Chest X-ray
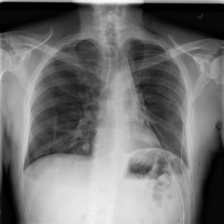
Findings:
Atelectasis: negative
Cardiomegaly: negative
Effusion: negative
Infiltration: negative
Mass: negative
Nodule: positive
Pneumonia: negative
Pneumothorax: negative
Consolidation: negative
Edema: negative
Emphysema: positive
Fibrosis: negative
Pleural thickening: negative
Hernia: negative